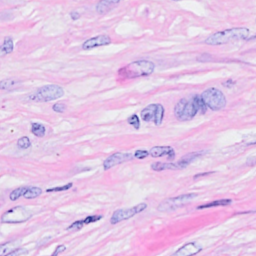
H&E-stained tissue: Breast